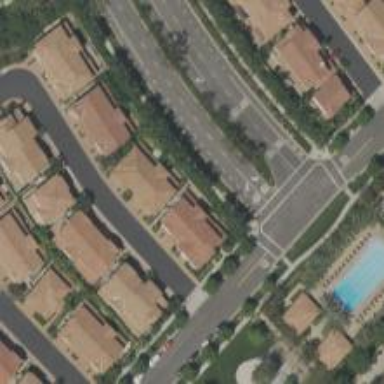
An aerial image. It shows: Condominium.